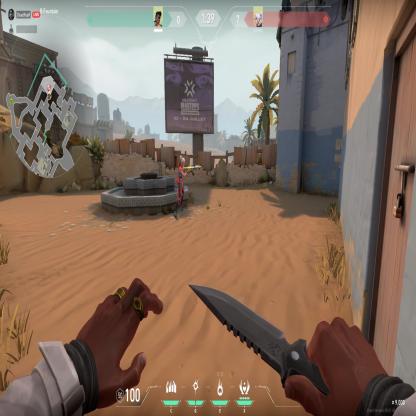
Label: enemy